Question: I have a small program through which I am trying to read log files generated in a file location like below
'''
Error_Suspects = ['Error', 'ERROR', 'Failed', 'Failure']
def detect_suspects(file_path, word_list):
with open(file_path) as LogFile:
Summary = {word: [] for word in word_list}
failure = ':'
for num, line in enumerate(LogFile, start=1):
for word in word_list:
if word in line:
failure += '<li>' + line + '</li>'
return failure
Result = detect_suspects(r'C:\scripts\Log.txt', Error_Suspects)
'''
now the issue is this was good until I have only one single file. But now the files are generated at a certain interval with the timestamp as below.

I want to modify the above program in such a way so that it should always check the file with the latest time stamp. Also, I want to loop this program to run every 5 mins to check for the latest file. If new file doesn't arrive within 5 min it should not read the old one (which is already been read)
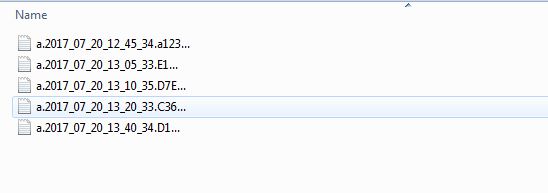
Answer: If you're in the directory containing all those files, you can use <URL> to get the latest file.
You'd use it like this:
'''
import os
files = os.listdir('.')
latest_file = max(files, key=os.path.getmtime)
'''
'os.listdir' returns a list of all files in the current directory. 'max' with the key finds the file with the most recent modification time, and returns it.
---
To loop over your directory every 5 minutes, you'll need to instate a 'while' loop:
'''
import time
while True:
Result = detect_suspects(r'C:\scripts\Log.txt', Error_Suspects)
time.sleep(5 * 60) # 300 seconds or 5 minutes
'''